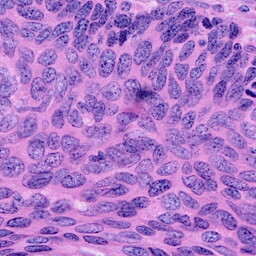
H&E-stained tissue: Cervix